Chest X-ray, PA view. Patient: 56 years old, sex F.
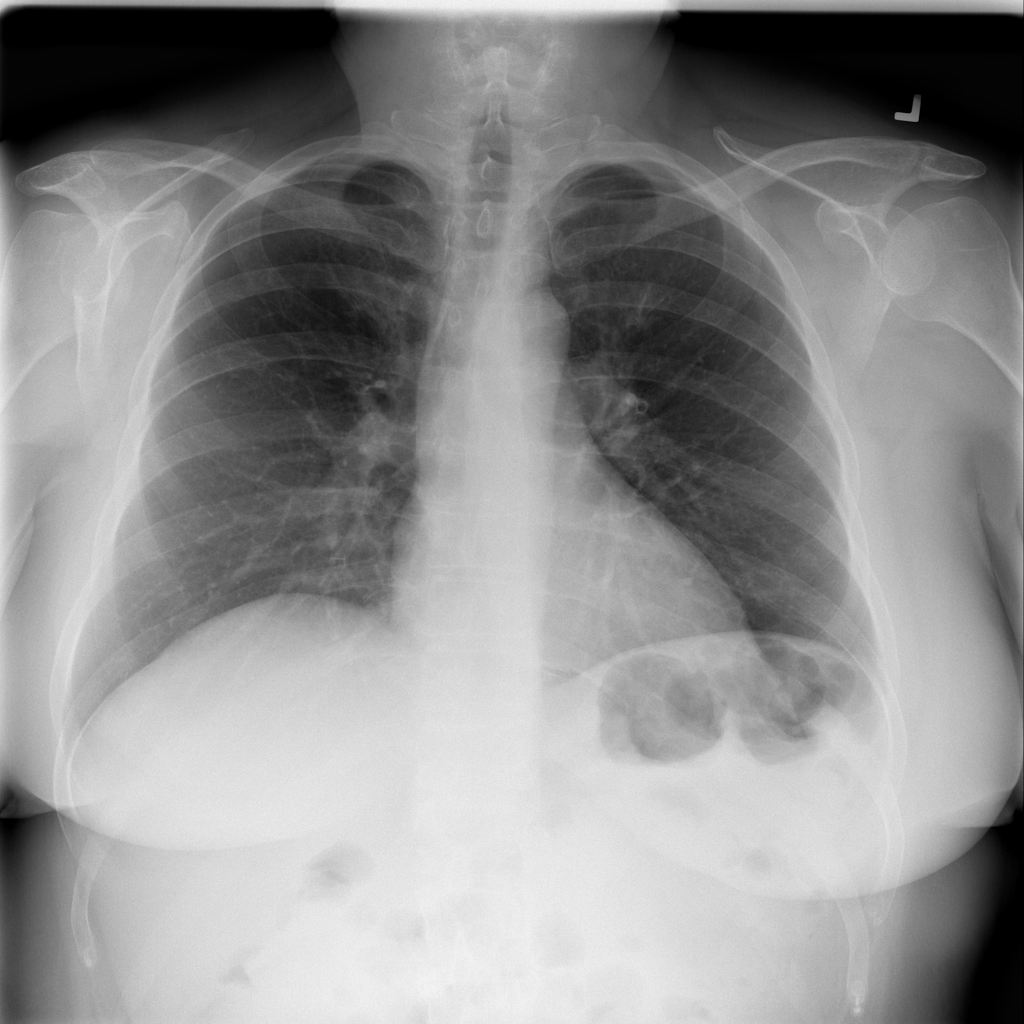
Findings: No Finding